Question: I want to make an photo gallery in my iPhone app, but with photos in all directions, like a mosaic.

Is it possible?
Maybe not with a lot of UIImageViews, but just one, and just changing the photos. The problem is: I need a sliding (or something else) effect.
I will be glad if anyone help me.
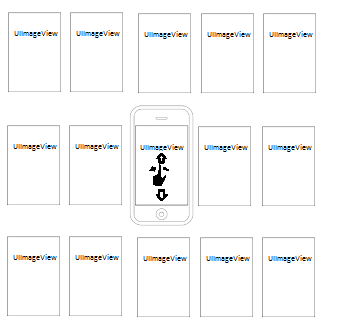
Answer: You can create it yourself with 2 image views, each with a pan gesture recognizer (because only 2 images can ever be on screen at the same time.
Basically, show the first image view. When a pan is detected, determine its direction. That will tell you which image to load and how I perform the animation.
The animation is as sime as changing the frames of the 2 image views. Add the new image view off screen then animate both of the 'sideways' till the old view is off screen and the new one is positioned. Then you can discard the old one or keep and reuse it for the next gesture.